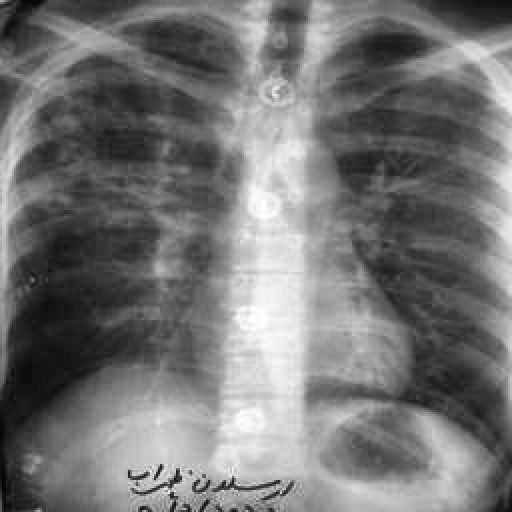
Finding: TUBERCULOSIS